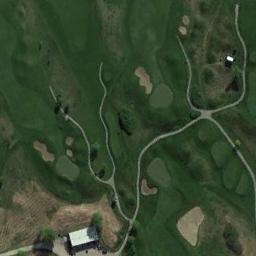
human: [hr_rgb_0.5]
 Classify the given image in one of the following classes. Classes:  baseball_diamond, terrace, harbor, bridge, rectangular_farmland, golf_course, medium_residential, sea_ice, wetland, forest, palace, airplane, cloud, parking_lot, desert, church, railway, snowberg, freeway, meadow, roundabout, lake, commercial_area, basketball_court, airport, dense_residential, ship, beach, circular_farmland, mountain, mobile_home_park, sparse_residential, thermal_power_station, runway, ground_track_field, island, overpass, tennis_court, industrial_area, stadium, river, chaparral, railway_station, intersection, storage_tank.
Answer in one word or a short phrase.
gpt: golf_course